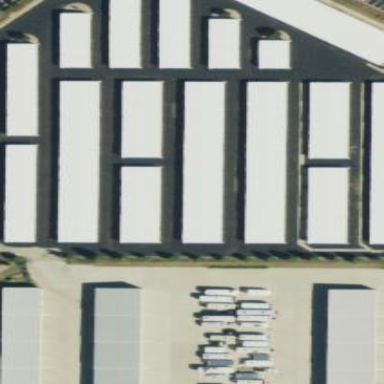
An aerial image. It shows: Commercial area with storage rental shop.